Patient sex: M
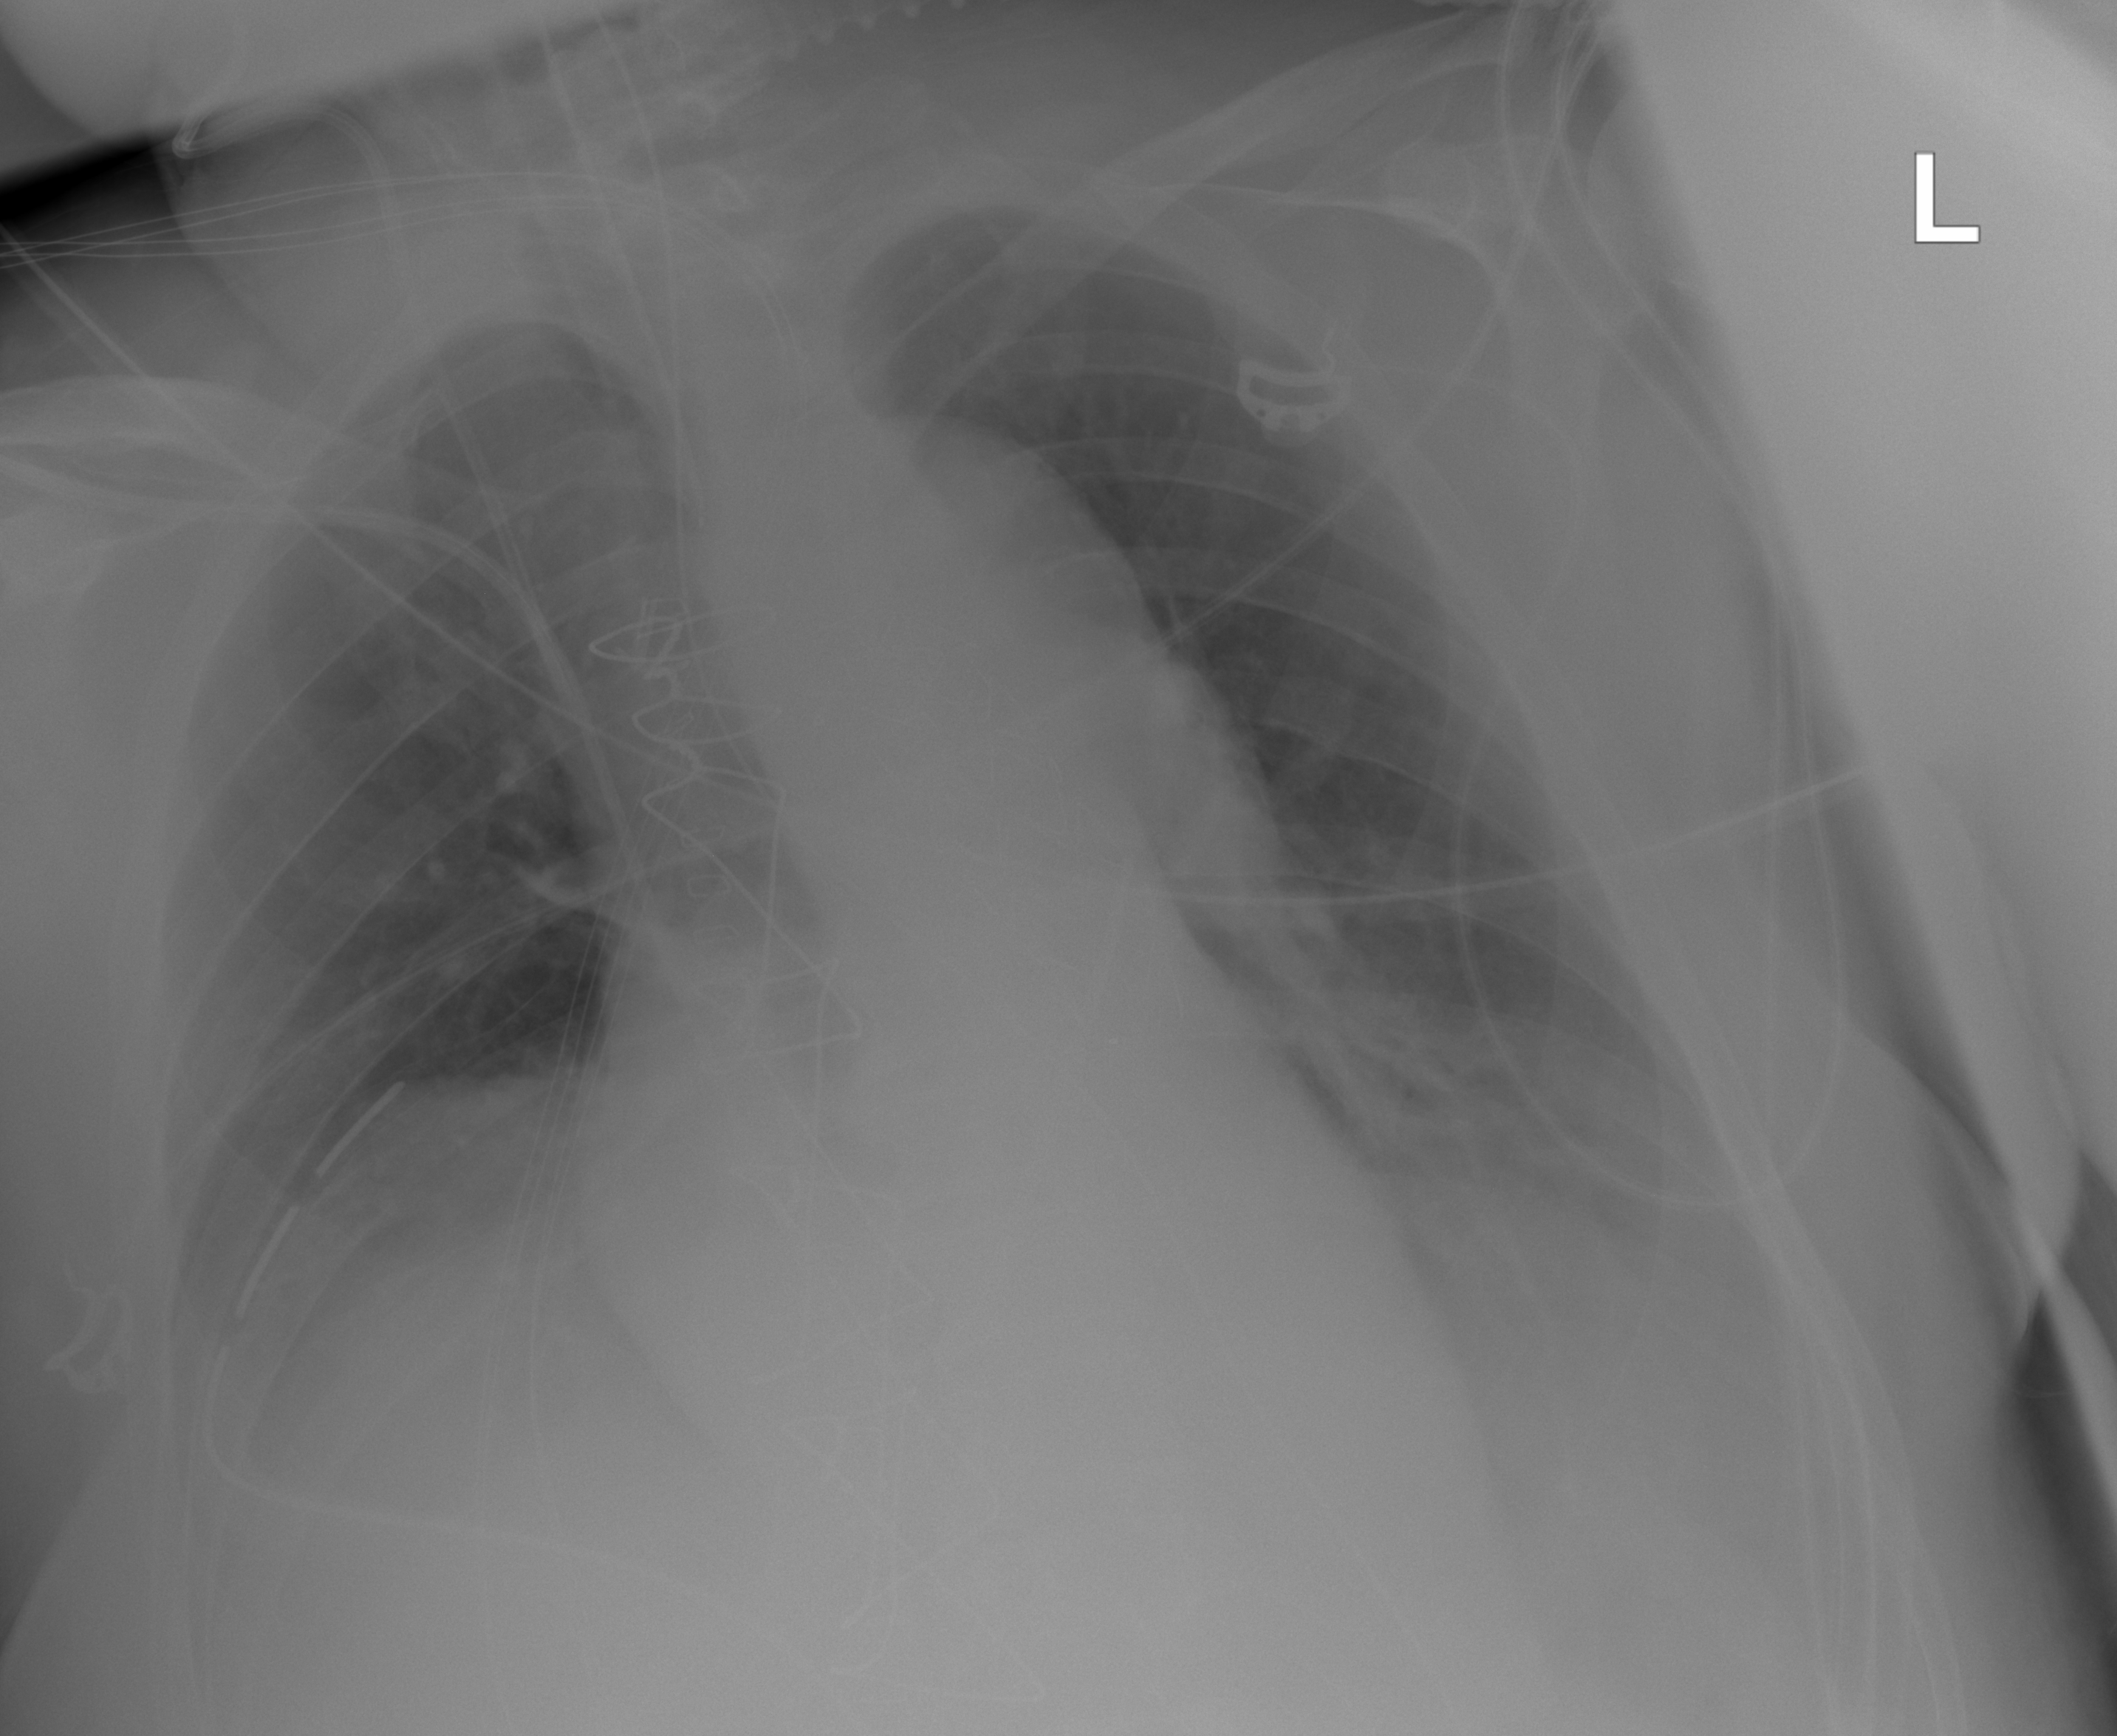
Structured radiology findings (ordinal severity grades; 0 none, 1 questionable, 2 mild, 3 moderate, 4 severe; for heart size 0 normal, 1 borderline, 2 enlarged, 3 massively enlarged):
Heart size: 0
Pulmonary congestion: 2
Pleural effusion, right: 2
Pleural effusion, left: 2
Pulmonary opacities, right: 0
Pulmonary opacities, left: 0
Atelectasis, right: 2
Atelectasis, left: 2